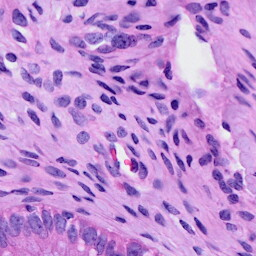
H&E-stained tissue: Cervix